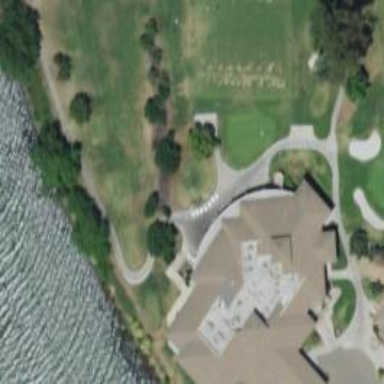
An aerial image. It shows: Golf cartpath that is also road path.